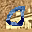
Label: 0